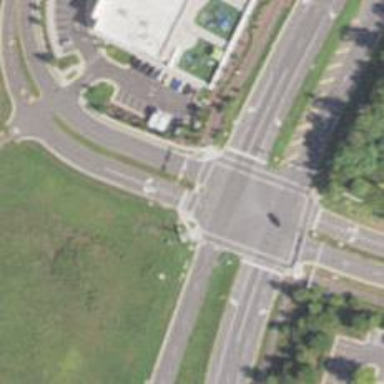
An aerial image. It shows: Footway with crossing markings in the form of lines.